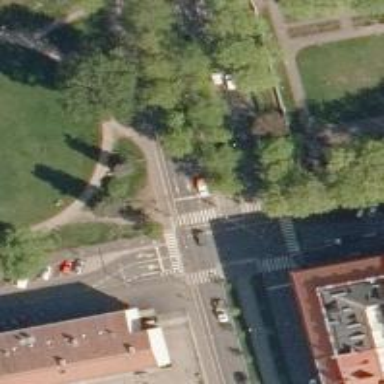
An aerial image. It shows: Asphalt cycleway with crossing.